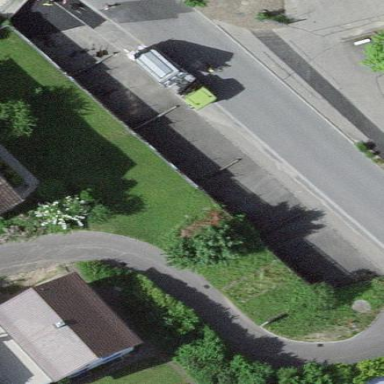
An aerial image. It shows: Garages with flat grass roof.